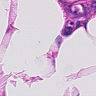
Metastatic tissue present: no